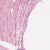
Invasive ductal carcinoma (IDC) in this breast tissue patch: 0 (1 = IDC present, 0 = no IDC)